Question: I am getting data from my database. I have two tables that are relational tables. I am using sql JOIN to get the information needed. Now i have multiple arrays with data in them. But now i would like to combine arrays with the same ID(team_id) and then echo it on the page. Or i mean combine arrays with the same ID(team_id) that i can sort them correctly for each team.
Here is my array that comes from my database. there is can be an infinite number of team names(arrays).
'''
Array
(
[points_1] => 2
[0] => 2
[points_2] => 10
[1] => 10
[name] => Team 1
[2] => Team 1
[team_id] => 1
[3] => 1
)
Array
(
[points_1] => 7
[0] => 7
[points_2] => 10
[1] => 10
[name] => Team 1
[2] => Team 1
[team_id] => 1
[3] => 1
)
Array
(
[points_1] => 10
[0] => 10
[points_2] => 10
[1] => 10
[name] => Team 1
[2] => Team 1
[team_id] => 1
[3] => 1
)
Array
(
[points_1] => 4
[0] => 4
[points_2] => 15
[1] => 15
[name] => Team 1
[2] => Team 1
[team_id] => 1
[3] => 1
)
Array
(
[points_1] => 14
[0] => 14
[points_2] => 14
[1] => 14
[name] => Team 1
[2] => Team 1
[team_id] => 1
[3] => 1
)
Array
(
[points_1] => 22
[0] => 22
[points_2] => 22
[1] => 22
[name] => Team 1
[2] => Team 1
[team_id] => 1
[3] => 1
)
Array
(
[points_1] => 1
[0] => 1
[points_2] => 10
[1] => 10
[name] => Team 2
[2] => Team 2
[team_id] => 3
[3] => 3
)
Array
(
[points_1] => 10
[0] => 10
[points_2] => 10
[1] => 10
[name] => Team 3
[2] => Team 3
[team_id] => 6
[3] => 6
)
'''
Here is my Foreach / JOIN code:
'''
echo "<pre>";
foreach ($db->query("SELECT points_1, points_2, name, team_id FROM points INNER JOIN teams ON teams.id=points.team_id ORDER BY team_id ASC") as $result) {
print_r($result);
}
'''
I would like go through all the arrays and echo them neatly and sorted like in the picture.

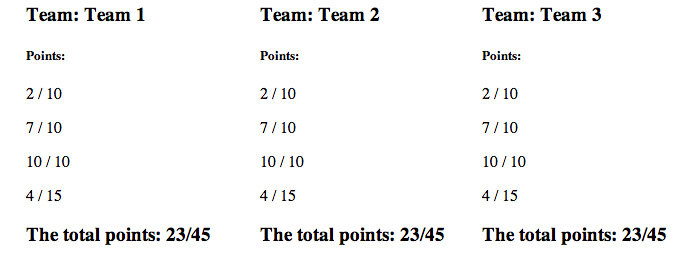
Answer: if you output is like this array(you can set the keys you need)
'''
$arr = array(
array('name' => 'Team 1','points_1' => 2,'points_2' => 10),
array('name' => 'Team 1','points_1' => 7,'points_2' => 10),
array('name' => 'Team 2','points_1' => 1,'points_2' => 12),
array('name' => 'Team 3','points_1' => 4,'points_2' => 32),
array('name' => 'Team 2','points_1' => 1,'points_2' => 16),
);
'''
then try:
'''
$arrayTotals = array();
foreach ($arr as $result) {
//print_r($result);
$arrayTotals[$result['name']][] = array('points_1'=>$result['points_1'],'points_2'=>$result['points_2']);
}
var_dump($arrayTotals);
foreach($arrayTotals as $team=>$values){
echo '<div style="float:left;">'.$team;
$sum1=0;
$sum2=0;
foreach($values as $v){
echo '<br />'.$v['points_1'].'/'.$v['points_2'];
$sum1 +=$v['points_1'];
$sum2 +=$v['points_2'];
}
echo '<br />Total:'.$sum1.'/'.$sum2;
echo '</div>';
}
'''